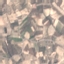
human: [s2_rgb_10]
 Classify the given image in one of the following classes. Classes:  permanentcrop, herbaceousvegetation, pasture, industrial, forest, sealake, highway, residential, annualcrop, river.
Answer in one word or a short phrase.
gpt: PermanentCrop